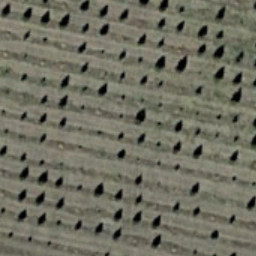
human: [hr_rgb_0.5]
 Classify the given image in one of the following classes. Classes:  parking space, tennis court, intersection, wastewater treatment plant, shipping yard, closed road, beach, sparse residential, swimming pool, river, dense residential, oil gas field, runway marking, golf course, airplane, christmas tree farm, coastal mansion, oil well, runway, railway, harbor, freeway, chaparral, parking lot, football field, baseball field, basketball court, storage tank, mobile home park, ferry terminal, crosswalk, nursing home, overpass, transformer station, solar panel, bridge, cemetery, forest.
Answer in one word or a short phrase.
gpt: christmas tree farm